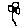
Label: flower